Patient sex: M
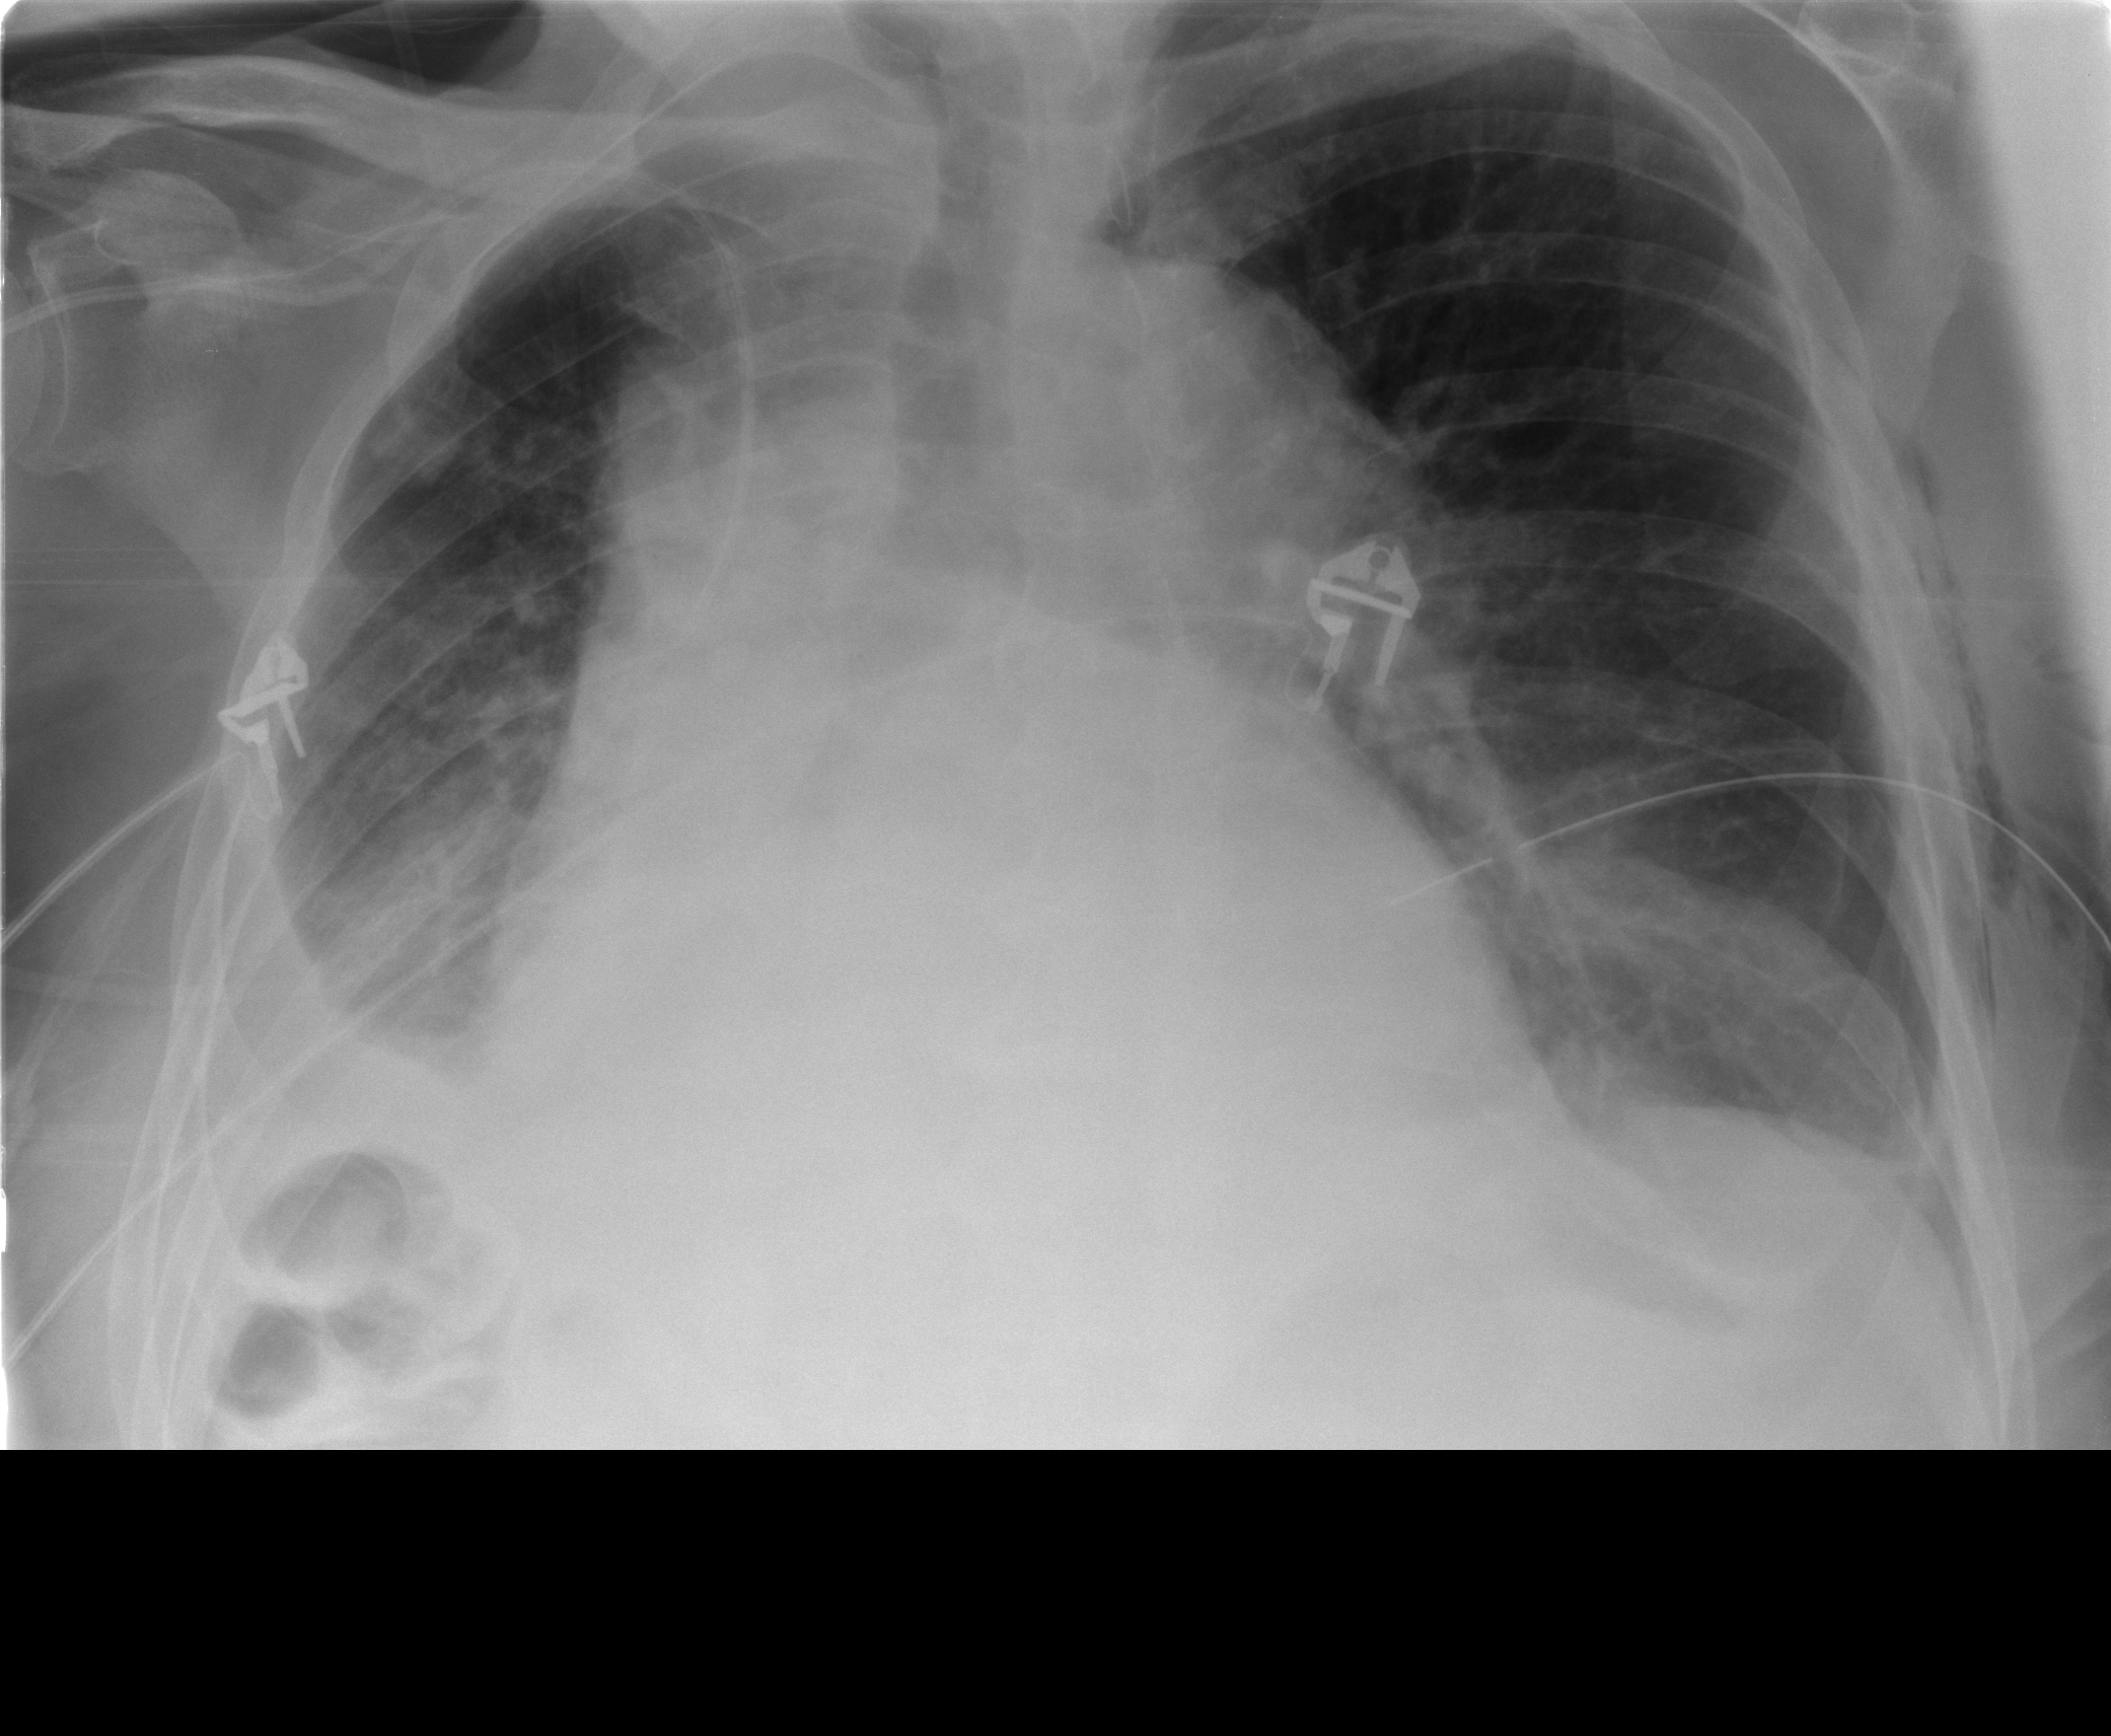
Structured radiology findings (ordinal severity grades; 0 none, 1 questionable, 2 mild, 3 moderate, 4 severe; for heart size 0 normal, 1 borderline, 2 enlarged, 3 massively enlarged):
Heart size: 2
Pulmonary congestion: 0
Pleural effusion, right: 3
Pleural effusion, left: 2
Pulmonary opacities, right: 1
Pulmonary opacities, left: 0
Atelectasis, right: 2
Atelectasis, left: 2